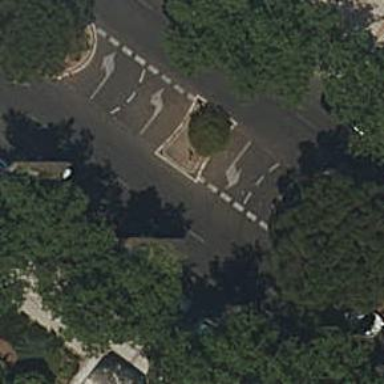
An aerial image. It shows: Road with "give way" sign.